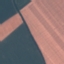
Land use / land cover: AnnualCrop